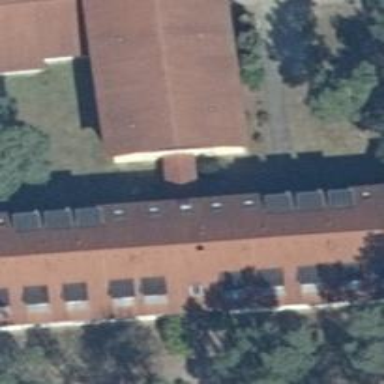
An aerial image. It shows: Gabled roof hotel with roof tiles.